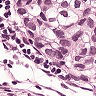
Metastatic tissue present: yes